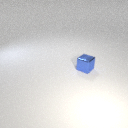
small blue metal cube